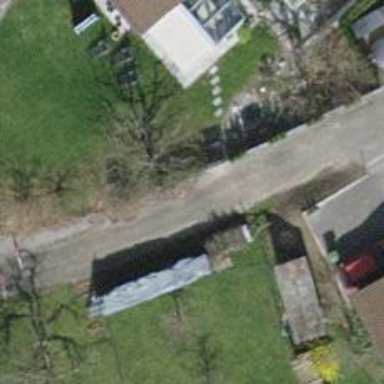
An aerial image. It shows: Alleyway designated as service road.